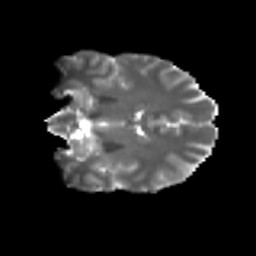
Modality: T2w
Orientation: coronal
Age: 27
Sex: male
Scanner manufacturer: ge
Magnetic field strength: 3 T
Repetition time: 7.8 s
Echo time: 0.0606 s